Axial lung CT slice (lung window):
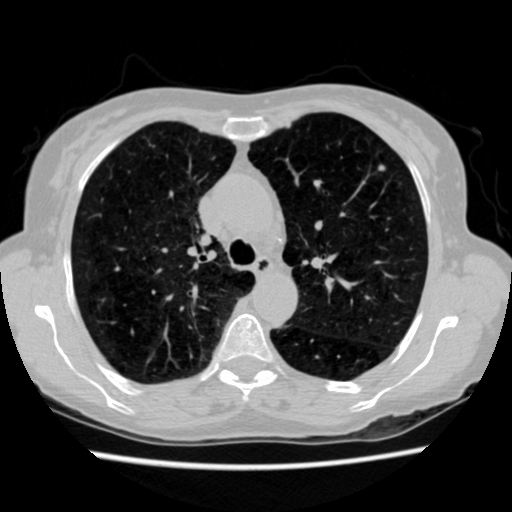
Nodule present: yes
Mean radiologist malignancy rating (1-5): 2.5